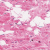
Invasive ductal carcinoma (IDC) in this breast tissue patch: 0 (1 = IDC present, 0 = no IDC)